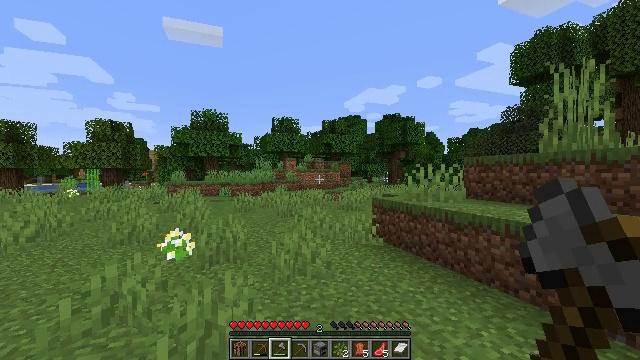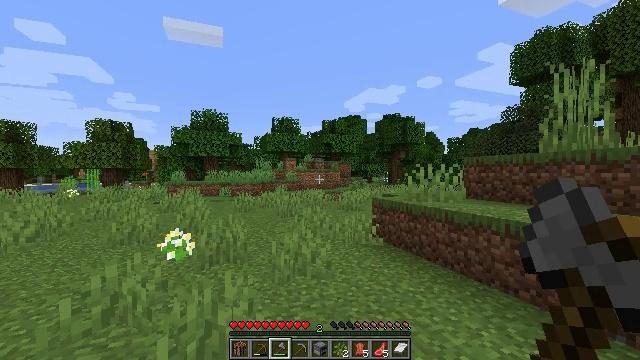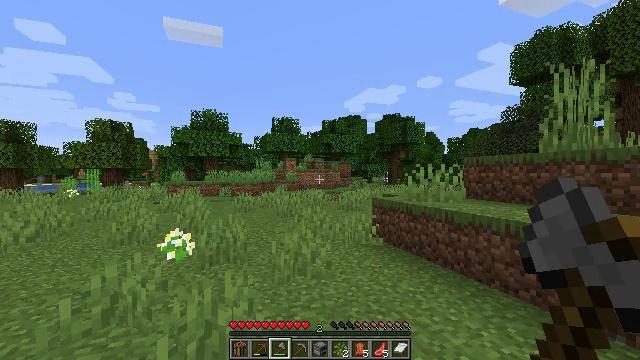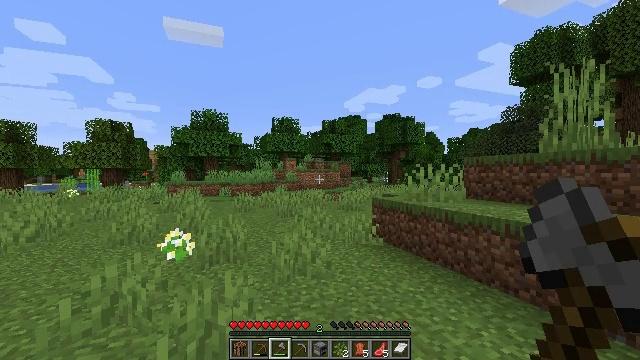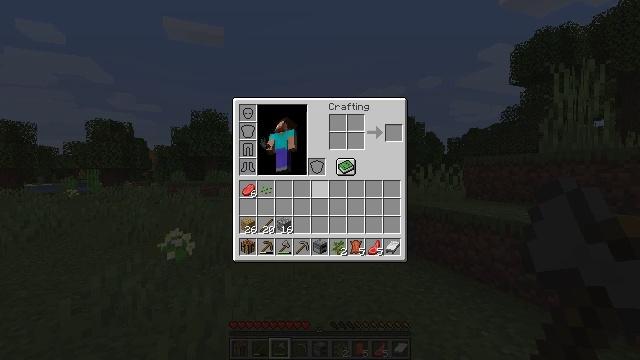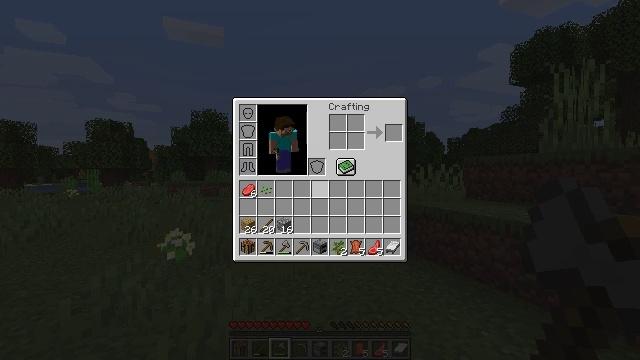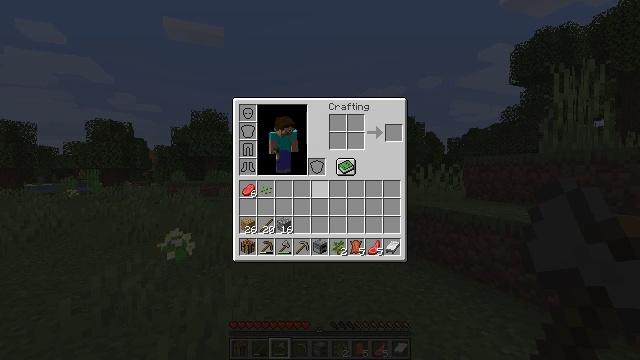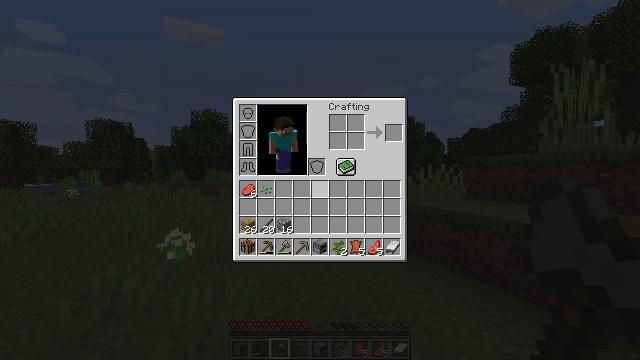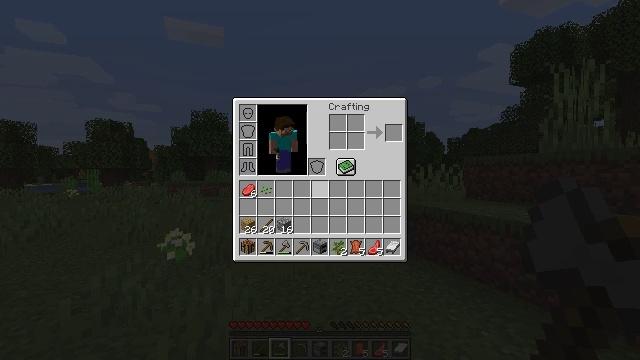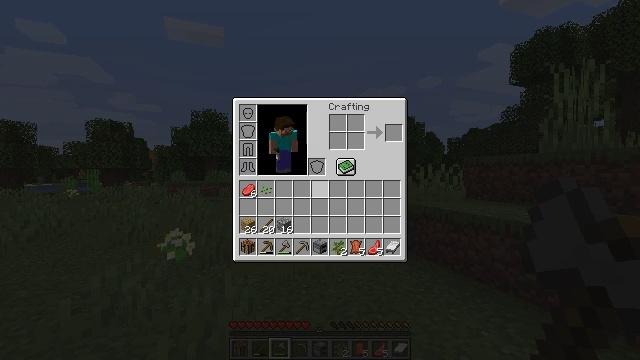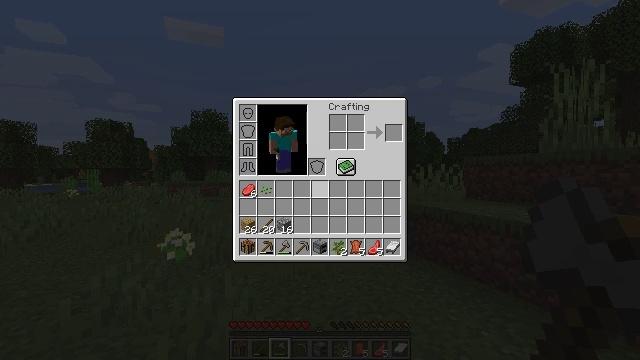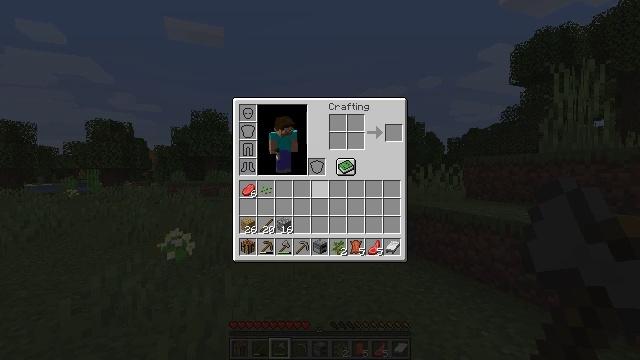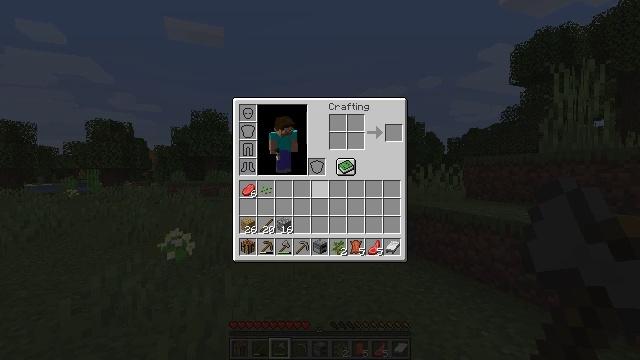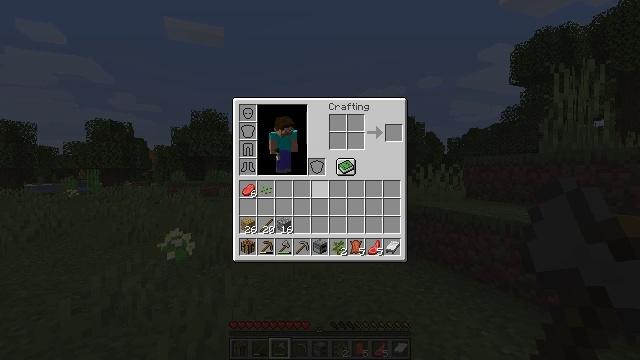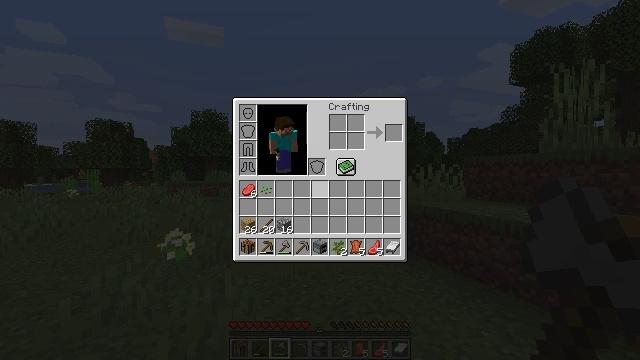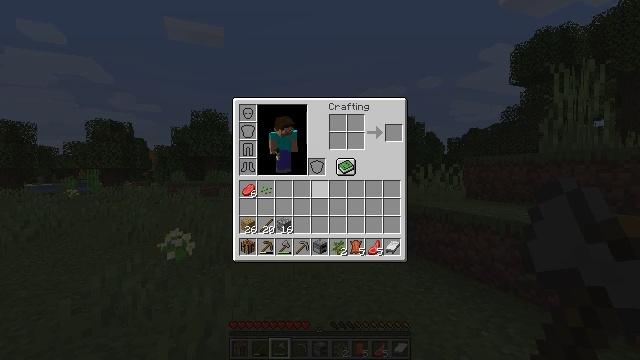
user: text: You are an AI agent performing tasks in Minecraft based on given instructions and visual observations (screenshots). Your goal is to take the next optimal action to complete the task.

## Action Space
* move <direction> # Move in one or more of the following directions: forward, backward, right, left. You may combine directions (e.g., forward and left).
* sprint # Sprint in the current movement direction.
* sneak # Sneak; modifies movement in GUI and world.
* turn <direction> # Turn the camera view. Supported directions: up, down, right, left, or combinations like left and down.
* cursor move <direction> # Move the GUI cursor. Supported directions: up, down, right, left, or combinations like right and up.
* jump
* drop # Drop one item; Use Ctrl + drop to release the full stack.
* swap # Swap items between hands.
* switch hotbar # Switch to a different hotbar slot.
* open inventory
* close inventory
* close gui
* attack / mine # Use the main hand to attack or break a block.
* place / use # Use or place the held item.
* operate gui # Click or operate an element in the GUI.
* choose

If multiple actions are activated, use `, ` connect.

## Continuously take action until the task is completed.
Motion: motion action
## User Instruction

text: Gather sugar cane for crafting.
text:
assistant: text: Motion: no_op
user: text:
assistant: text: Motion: no_op
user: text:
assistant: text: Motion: no_op
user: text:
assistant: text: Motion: open inventory
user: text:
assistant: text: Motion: open inventory
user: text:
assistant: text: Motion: open inventory
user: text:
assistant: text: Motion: no_op
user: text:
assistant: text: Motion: no_op
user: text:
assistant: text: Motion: no_op
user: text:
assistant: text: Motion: no_op
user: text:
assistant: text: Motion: no_op
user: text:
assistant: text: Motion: no_op
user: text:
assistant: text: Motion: no_op
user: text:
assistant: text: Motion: no_op
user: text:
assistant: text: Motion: no_op
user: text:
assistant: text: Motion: no_op
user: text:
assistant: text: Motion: no_op
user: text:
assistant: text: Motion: no_op
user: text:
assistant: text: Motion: no_op
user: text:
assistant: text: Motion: no_op
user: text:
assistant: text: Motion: cursor move left
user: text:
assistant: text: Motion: no_op
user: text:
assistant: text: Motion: cursor move left
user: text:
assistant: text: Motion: cursor move left and down
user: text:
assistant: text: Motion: no_op
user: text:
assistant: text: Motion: no_op
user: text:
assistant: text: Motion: no_op
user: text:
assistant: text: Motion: no_op
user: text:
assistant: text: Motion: no_op
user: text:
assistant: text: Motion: no_op